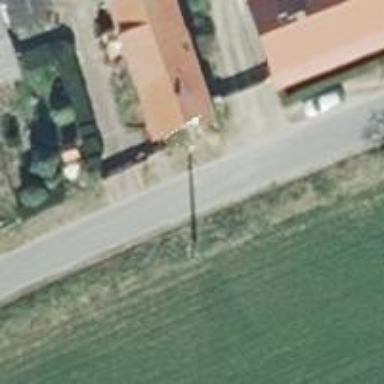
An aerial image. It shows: Grey power pole.